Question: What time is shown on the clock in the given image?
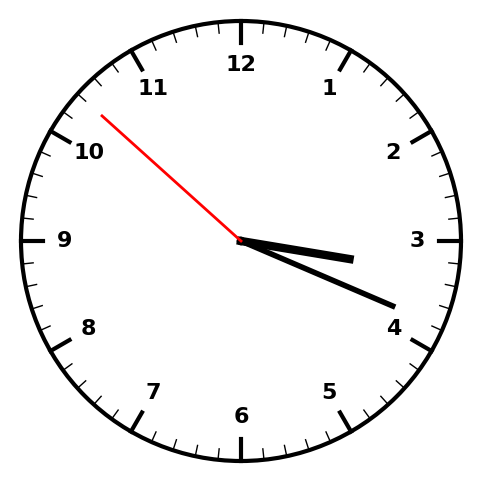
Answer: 03:18:52